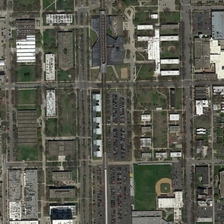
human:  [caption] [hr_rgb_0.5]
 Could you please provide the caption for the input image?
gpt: parking lots and buildings are distributed to pieces of square lands .

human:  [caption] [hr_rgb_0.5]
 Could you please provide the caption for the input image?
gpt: the school is divided into several similar squares orderly .

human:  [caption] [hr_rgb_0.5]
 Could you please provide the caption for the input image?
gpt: several parking lots full of cars as well as a baseballfield are situated inside this campus .

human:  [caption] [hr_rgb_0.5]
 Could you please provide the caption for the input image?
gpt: the school is divided into several similar squares orderly .

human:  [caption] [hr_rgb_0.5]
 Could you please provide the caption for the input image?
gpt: some buildings with parking lots are in a school with a baseball field .